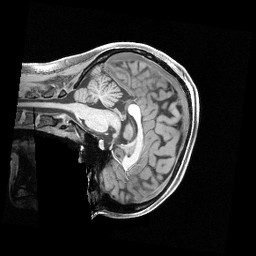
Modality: T1w
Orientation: sagittal
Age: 21
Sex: female
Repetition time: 2.4 s
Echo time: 0.00222 s